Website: home-depot
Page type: customer-info-address
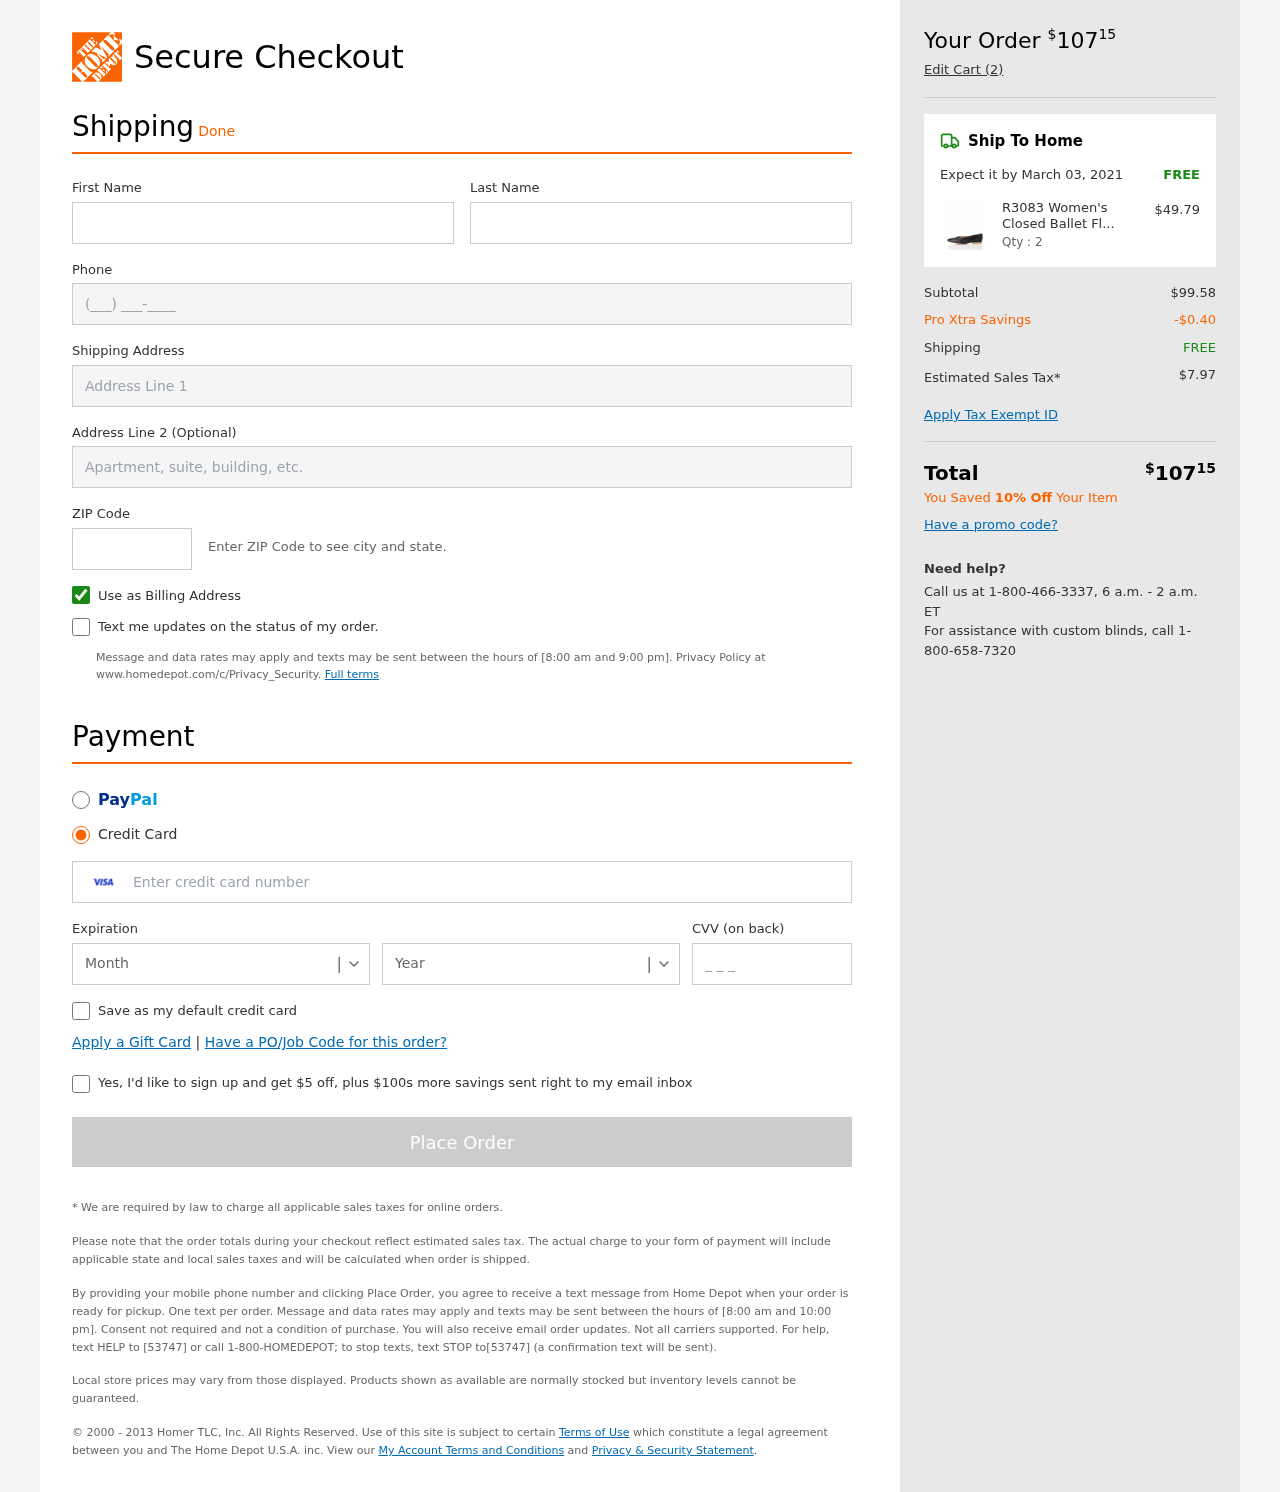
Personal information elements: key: PII_CARD_CVV
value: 828
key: PII_CARD_EXPIRY_MONTH
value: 09
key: PII_CARD_EXPIRY_YEAR
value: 29
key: PII_CARD_NUMBER
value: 4693 2202 1170 0826
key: PII_FIRSTNAME
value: Scott
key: PII_LASTNAME
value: Gonzalez
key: PII_PHONE
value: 3567820751
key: PII_POSTCODE
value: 84087
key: PII_STREET
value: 2000 Brown Tunnel Suite 481
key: PII_STREET2
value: Apt. 279
Product elements: key: PRODUCT1_NAME
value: R3083 Women's Closed Ballet Flats, Black, 37 eu
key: PRODUCT1_PRICE
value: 49.79
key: PRODUCT1_QUANTITY
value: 2
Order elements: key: ORDER_TOTAL
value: $10715
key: ORDER_NUM_ITEMS
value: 2
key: ORDER_DELIVERY_DATE
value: March 03, 2021
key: ORDER_SHIPPING_COST
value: FREE
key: ORDER_SUBTOTAL
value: $99.58
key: ORDER_DISCOUNT
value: -$0.40
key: ORDER_SHIPPING_COST2
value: FREE
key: ORDER_TAX
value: $7.97
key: ORDER_TOTAL2
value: $10715
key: ORDER_SAVINGS_MESSAGE
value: You Saved 10% Off Your Item